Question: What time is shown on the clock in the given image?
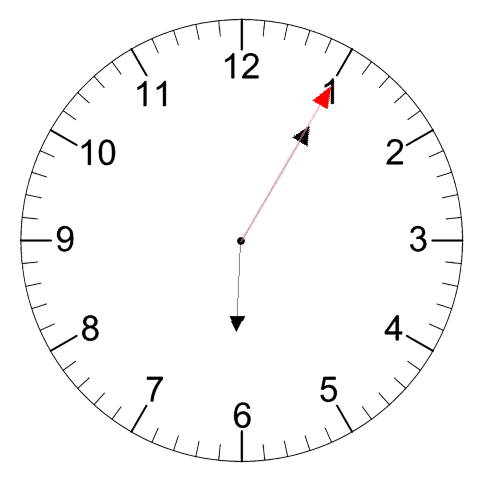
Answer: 06:05:05